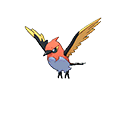
Pok\u00e9mon: fletchinder